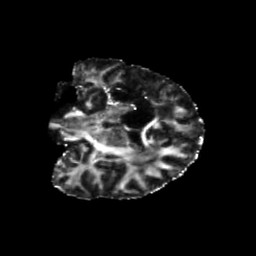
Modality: FA
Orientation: coronal
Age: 44
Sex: female
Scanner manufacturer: siemens
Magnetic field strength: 3 T
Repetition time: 5.25 s
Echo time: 0.08 s